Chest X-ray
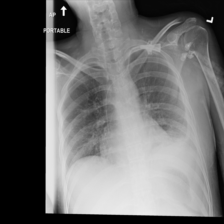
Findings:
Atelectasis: positive
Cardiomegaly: negative
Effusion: positive
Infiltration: negative
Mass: negative
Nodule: negative
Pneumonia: negative
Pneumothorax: negative
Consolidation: negative
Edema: negative
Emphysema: negative
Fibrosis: negative
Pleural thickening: negative
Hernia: negative